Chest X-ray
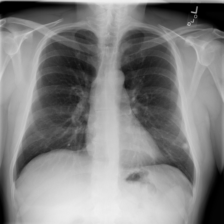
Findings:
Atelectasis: negative
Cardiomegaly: negative
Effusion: negative
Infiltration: negative
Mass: negative
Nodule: negative
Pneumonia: negative
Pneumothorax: negative
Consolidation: negative
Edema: negative
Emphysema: negative
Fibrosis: negative
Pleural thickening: negative
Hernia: negative